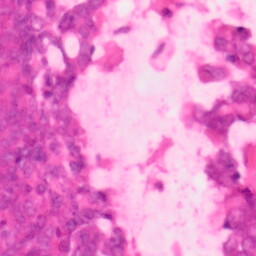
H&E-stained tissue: Colon